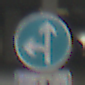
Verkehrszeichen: VorgeschriebeneFahrtrichtungGeradeausOderLinks
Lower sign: EinspurigeFahrzeugeFrei6
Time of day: Midday
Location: Roofed (Urban)
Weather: Overcast
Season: NotSpecified
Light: Artificial